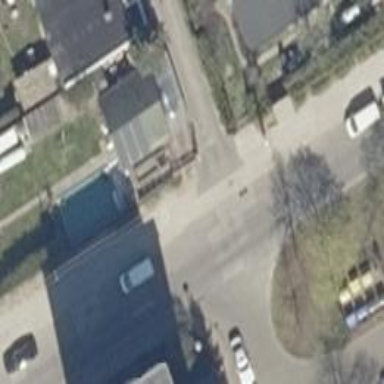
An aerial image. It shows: Asphalt alley designated as service road.